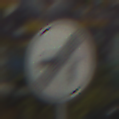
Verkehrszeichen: EndeVerbotUeberholenEinspurigeFahrzeuge
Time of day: MorningAfternoon
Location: Outdoor (Urban)
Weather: PartlyCloudy
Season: NotSpecified
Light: Natural